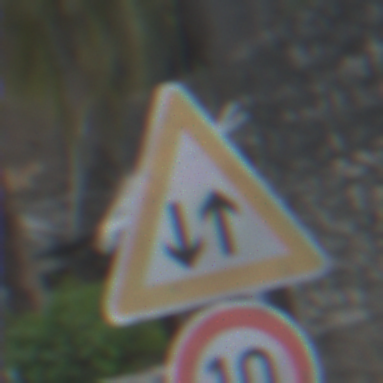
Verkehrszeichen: Gegenverkehr
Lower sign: Geschwindigkeit10
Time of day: MorningAfternoon
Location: Outdoor (Suburban)
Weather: PartlyCloudy
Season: NotSpecified
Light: Natural